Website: walmart
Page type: customer-info-address
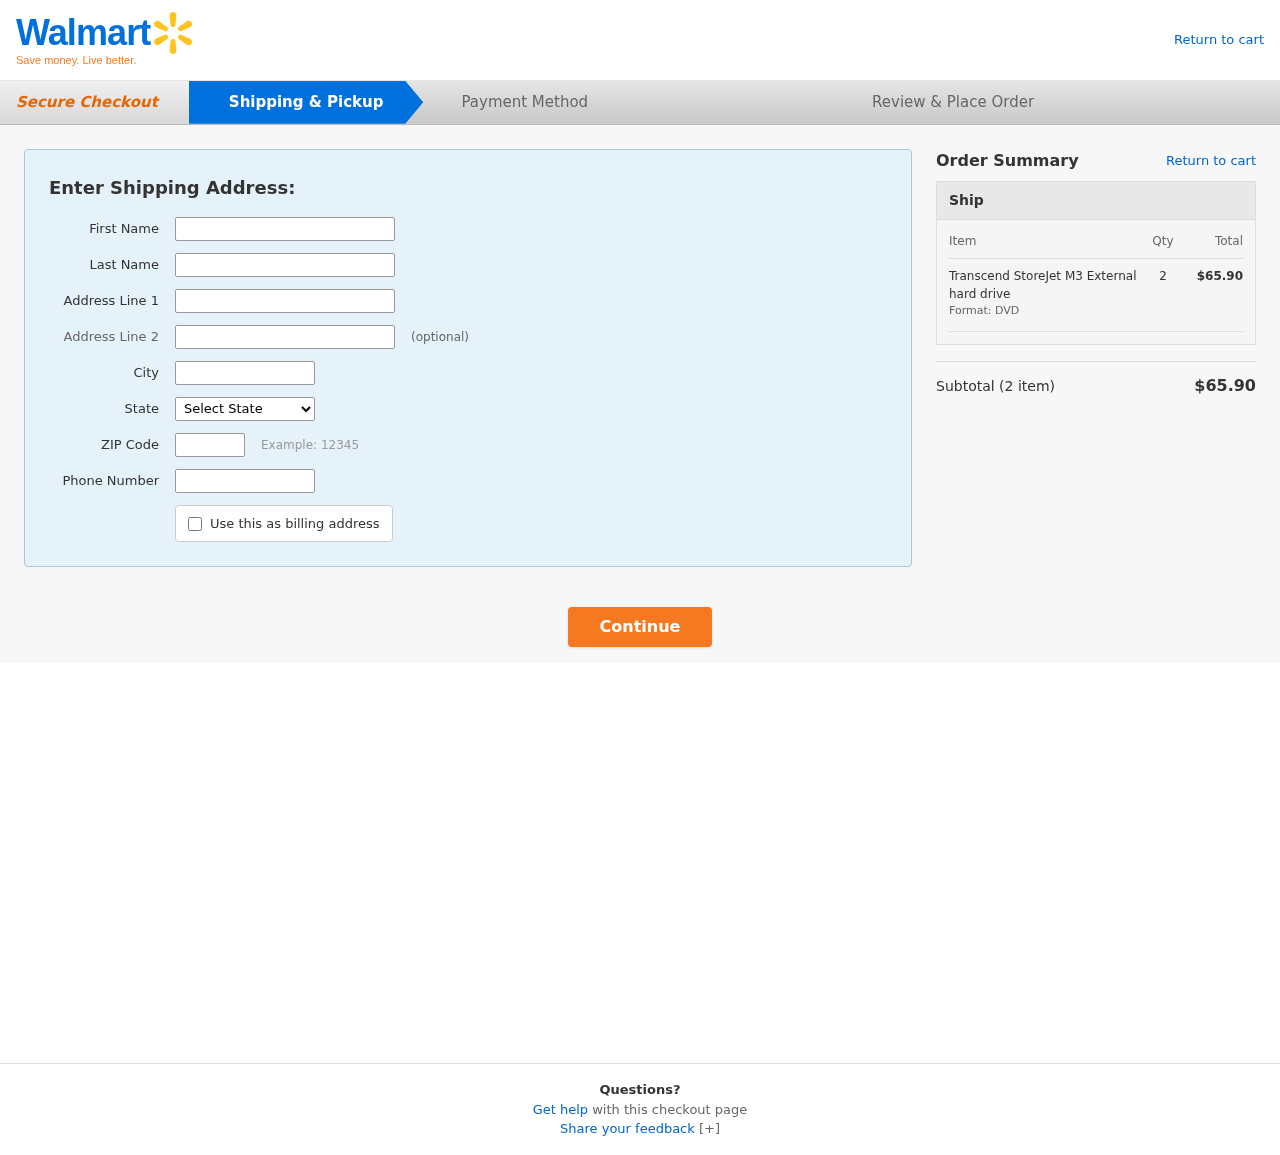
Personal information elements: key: PII_CITY
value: Lake Thomasfort
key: PII_FIRSTNAME
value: Paul
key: PII_LASTNAME
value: Warner
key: PII_PHONE
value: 9637983148
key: PII_POSTCODE
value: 01413
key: PII_STATE
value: New York
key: PII_STREET
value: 93206 Gray Mission
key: PII_STREET2
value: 442 Gray Drives Apt. 718
Product elements: key: PRODUCT1_NAME
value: Transcend StoreJet M3 External hard drive
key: PRODUCT1_QUANTITY
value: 2
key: PRODUCT1_LINE_TOTAL
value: $65.90
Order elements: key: ORDER_NUM_ITEMS
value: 2
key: ORDER_SUBTOTAL
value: $65.90